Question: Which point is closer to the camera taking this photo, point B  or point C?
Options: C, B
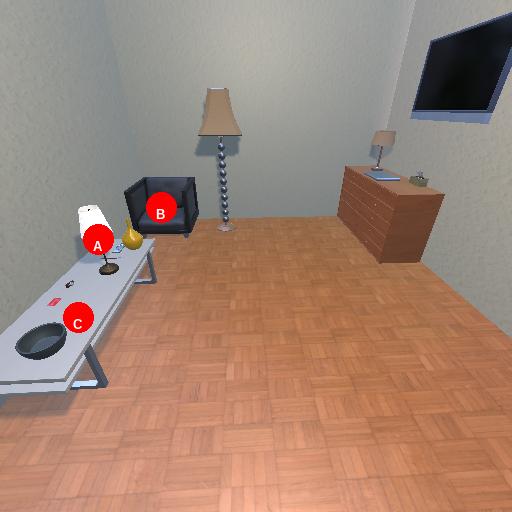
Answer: C